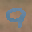
Label: 9